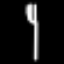
Label: fork